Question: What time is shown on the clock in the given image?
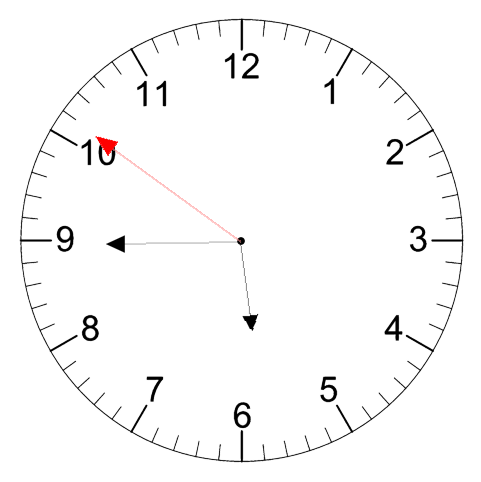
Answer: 05:44:51